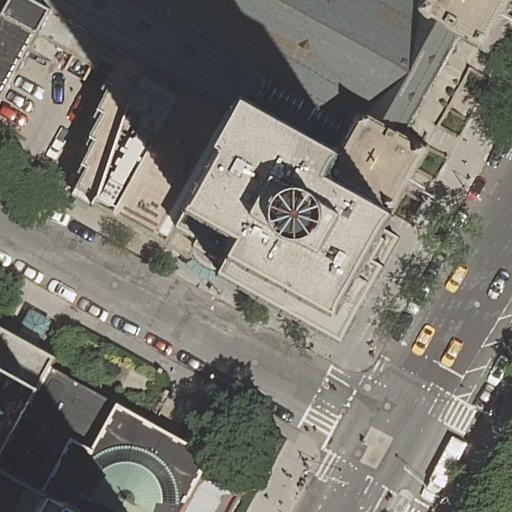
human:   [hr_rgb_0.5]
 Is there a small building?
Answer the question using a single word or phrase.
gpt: yes

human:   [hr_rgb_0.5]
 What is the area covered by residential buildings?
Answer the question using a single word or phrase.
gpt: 2953m2

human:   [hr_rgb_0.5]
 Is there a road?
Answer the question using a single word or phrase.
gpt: yes

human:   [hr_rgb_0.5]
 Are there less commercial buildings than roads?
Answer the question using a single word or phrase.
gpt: yes

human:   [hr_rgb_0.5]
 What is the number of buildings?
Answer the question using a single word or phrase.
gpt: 6

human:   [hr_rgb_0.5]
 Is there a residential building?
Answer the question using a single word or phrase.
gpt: yes

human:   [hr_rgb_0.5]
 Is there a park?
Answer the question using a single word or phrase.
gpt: yes

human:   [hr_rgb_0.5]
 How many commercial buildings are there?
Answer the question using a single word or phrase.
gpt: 1

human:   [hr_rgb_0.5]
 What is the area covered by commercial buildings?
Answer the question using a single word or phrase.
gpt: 2037m2

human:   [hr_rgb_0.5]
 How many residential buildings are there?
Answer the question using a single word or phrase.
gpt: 4

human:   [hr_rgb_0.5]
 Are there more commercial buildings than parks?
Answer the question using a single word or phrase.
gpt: no

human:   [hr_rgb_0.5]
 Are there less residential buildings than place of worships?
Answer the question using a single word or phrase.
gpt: no

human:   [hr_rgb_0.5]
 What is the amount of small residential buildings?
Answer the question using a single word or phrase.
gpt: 0

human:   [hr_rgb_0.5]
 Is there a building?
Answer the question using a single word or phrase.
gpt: yes

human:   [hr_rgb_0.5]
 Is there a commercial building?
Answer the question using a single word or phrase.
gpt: yes

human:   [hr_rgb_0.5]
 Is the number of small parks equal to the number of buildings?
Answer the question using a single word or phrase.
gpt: no

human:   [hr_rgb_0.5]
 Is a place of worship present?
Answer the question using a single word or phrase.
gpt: yes

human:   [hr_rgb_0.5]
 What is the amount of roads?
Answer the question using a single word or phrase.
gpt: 6

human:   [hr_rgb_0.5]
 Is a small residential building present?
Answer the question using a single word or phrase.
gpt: no

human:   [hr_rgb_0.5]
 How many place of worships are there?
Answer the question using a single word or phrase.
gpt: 1

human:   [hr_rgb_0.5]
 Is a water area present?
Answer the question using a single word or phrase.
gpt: no

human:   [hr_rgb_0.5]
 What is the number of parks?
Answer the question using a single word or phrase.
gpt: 1

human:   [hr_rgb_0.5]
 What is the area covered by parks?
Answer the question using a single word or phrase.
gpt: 6924m2

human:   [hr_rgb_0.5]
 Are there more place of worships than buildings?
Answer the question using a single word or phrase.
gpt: no

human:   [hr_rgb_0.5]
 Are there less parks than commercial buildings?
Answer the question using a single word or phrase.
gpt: no

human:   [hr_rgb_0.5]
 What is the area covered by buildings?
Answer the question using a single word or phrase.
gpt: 4994m2

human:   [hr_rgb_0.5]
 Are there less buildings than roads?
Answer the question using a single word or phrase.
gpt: no

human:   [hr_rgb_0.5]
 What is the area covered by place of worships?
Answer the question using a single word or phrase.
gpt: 732m2

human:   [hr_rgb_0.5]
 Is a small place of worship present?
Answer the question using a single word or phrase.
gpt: no

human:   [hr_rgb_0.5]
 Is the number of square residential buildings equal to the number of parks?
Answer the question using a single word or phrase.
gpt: no

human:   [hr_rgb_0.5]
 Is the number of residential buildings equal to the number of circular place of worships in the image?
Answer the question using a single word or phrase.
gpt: no

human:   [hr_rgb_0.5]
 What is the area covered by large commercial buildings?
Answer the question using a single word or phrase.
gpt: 2037m2

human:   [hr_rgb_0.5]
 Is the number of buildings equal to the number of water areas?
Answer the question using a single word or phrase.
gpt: no

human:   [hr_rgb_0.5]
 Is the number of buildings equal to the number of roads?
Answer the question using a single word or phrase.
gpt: yes

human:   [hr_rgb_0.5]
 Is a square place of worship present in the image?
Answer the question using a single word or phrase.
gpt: no

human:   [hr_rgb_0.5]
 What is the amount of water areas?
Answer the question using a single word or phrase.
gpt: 0

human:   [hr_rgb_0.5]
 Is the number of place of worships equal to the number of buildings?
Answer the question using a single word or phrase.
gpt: no

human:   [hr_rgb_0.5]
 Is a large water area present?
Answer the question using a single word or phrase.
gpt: no

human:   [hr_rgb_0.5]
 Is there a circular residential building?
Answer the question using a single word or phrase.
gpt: no

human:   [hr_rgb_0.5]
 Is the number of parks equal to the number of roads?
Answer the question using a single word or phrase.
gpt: no

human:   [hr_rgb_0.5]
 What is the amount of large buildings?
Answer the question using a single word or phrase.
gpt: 4

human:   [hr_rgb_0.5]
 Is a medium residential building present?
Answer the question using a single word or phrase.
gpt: yes

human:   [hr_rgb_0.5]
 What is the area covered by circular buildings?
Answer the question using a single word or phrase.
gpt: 0m2

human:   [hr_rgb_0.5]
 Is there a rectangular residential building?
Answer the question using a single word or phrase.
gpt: no

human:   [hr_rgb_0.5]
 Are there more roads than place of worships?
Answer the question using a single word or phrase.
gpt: yes

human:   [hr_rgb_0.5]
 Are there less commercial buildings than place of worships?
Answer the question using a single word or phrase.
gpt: no

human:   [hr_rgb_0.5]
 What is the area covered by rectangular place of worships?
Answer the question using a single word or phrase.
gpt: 0m2

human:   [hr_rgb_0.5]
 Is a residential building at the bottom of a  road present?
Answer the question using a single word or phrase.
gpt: no

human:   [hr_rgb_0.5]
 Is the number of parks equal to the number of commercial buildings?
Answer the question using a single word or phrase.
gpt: yes

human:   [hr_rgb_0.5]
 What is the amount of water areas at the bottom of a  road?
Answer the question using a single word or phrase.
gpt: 0

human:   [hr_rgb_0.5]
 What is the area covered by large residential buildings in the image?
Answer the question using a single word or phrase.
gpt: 2715m2

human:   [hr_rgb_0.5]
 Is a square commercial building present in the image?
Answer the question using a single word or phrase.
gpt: no

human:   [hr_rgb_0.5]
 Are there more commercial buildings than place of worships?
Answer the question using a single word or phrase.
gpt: no

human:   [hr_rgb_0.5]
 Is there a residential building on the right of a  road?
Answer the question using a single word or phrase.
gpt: no

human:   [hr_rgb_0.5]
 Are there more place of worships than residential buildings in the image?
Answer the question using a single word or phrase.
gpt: no

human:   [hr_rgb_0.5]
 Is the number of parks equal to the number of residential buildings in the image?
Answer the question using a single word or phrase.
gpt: no

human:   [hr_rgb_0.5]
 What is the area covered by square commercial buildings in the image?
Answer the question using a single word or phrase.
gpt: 0m2

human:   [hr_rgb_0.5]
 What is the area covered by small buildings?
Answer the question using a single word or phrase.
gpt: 3m2

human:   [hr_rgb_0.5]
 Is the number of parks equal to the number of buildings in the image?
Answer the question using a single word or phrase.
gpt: no

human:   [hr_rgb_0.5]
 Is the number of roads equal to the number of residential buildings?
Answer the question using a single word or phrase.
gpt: no

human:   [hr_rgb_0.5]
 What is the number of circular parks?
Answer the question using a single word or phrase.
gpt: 0

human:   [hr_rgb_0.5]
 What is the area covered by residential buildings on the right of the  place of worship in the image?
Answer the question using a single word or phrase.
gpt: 1983m2

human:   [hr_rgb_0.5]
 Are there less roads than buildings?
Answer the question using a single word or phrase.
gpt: no

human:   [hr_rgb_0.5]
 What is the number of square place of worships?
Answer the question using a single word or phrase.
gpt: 0